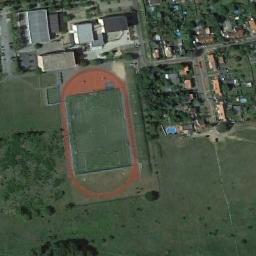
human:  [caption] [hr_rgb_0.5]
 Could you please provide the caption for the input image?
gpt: The ground track field is surrounded by grass .

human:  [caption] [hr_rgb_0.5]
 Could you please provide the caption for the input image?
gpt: The ground track field is on a lawn and some buildings are next to the ground track field .

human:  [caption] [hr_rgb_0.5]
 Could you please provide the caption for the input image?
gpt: The track and field is built on the lawn, A road away from the residential area, And there is a lot of vegetation around it .

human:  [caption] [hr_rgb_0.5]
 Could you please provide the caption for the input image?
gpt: Next to the track are houses .

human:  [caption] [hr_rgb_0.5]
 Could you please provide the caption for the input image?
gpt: There are green lawns around the ground track field with a red track .